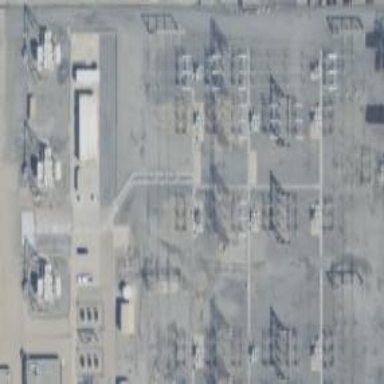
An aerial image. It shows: Switch used for power control.